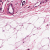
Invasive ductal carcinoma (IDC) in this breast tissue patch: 0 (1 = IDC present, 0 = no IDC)